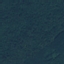
Label: Forest